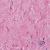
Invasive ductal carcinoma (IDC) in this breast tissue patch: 1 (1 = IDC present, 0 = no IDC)